Question: like the title says I need my 100% vertical height navbar to collapse into a full-width horizontal navbar for smaller screens (when the screen becomes ~580px in width).
<URL> of what I have currently.
'''
body {
margin: 0 auto;
}
ul {
height: 100% width: 10%;
margin: 0px;
padding: 0px
color: #2A2829;
list-style-type: none;
text-align: center;
float: left;
background-color: pink;
}
ul li a {
display: block;
padding: 8px 20px;
text-decoration: none;
}
ul li a:hover {
background-color: black;
color: pink;
}
.body {
height: 100%;
width: 80%;
float: right;
color: pink;
text-align: center;
background-color: black;
}
'''
'''
<body>
<ul>
<li><a href="#">HOME</a></li>
<li><a href="#">PORTFOLIO</a></li>
<li><a href="#">BUSINESS</a></li>
<li><a href="#">ABOUT</a></li>
<li><a href="#">SCHOOL</a></li>
<li><a href="#">CONTACT</a></li>
<p>
Adding space <br />
to make <br />
navbar longer <br />
</p>
</ul>
<div class="body">
<div>
<h1>
Hello World
</h1>
<p>
blah blah blah blah blah blah
</p>
<p>
blah blah blah blah blah blah
</p>
<p>
blah blah blah blah blah blah
</p>
<p>
blah blah blah blah blah blah
</p>
<p>
blah blah blah blah blah blah
</p>
</div>
</div>
'''
From there, I want something like the below if the screen size is smaller:

I found two really good resources that I think should be able to help me, but I am having trouble implementing the system with my webpage.
Also, I am not using Bootstrap at the moment, would it be easier to complete this project if I do use Bootstrap? I'm still very new to web development so I apologize in advance for any of my newbiness!
Thanks so much in advance.
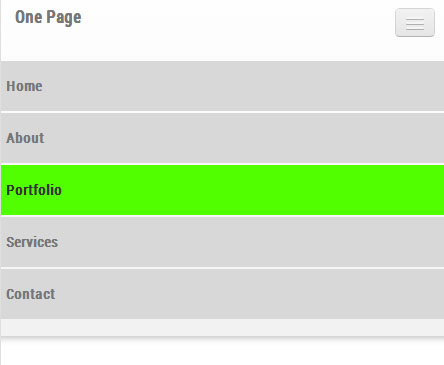
Answer: The basic idea here is that you start with mobile first styles and work upward.
Then make small changes to your css styles as the viewport exceeds a certain width (580px in this case).
'''
html {
height: 100%
}
body {
margin: 0 auto;
height: 100%
}
ul {
margin: 0px;
padding: 0px;
color: #2A2829;
list-style-type: none;
text-align: center;
background-color: pink;
}
@media (min-width: 580px) {
ul {
float: left;
width: 10%;
height: 100%;
}
}
ul li a {
display: block;
padding: 8px 20px;
text-decoration: none;
}
ul li a:hover {
background-color: black;
color: pink;
}
.body {
color: pink;
text-align: center;
background-color: black;
}
@media (min-width: 580px) {
.body {
height: 100%;
float: left;
width: 90%;
}
}
'''
'''
<body>
<ul>
<li><a href="#">HOME</a>
</li>
<li><a href="#">PORTFOLIO</a>
</li>
<li><a href="#">BUSINESS</a>
</li>
<li><a href="#">ABOUT</a>
</li>
<li><a href="#">SCHOOL</a>
</li>
<li><a href="#">CONTACT</a>
</li>
<p>
Adding space
<br />to make
<br />navbar longer
<br />
</p>
</ul>
<div class="body">
<div>
<h1>
Hello World
</h1>
<p>
blah blah blah blah blah blah
</p>
<p>
blah blah blah blah blah blah
</p>
<p>
blah blah blah blah blah blah
</p>
<p>
blah blah blah blah blah blah
</p>
<p>
blah blah blah blah blah blah
</p>
</div>
</div>
'''
Fiddle: <URL>